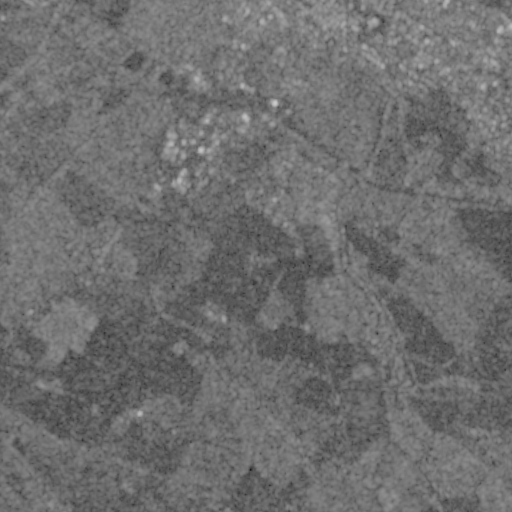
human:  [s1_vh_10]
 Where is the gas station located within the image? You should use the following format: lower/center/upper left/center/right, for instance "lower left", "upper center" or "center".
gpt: The gas station is located in the center left of the image.
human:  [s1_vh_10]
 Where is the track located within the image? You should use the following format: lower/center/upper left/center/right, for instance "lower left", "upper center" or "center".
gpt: The track is located in the upper right of the image.
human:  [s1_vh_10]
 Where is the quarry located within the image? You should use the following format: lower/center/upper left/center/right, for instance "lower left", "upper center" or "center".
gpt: There is no quarry in the image.

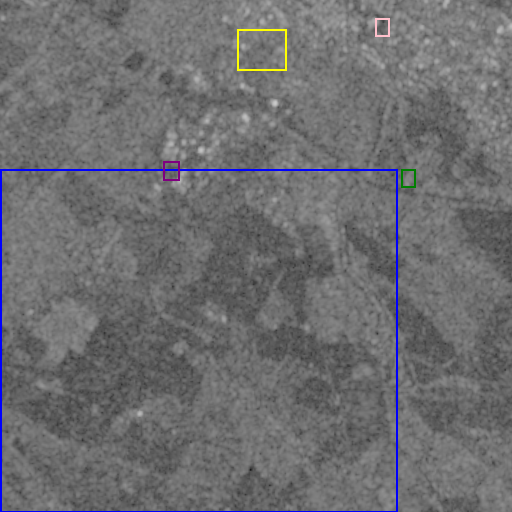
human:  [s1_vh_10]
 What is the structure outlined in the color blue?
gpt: The structure outlined in blue is a crop field.
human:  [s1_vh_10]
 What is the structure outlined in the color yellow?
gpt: The structure outlined in yellow is a park.
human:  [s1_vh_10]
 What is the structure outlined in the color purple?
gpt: The structure outlined in purple is a parking lot.
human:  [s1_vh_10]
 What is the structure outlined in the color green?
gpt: The structure outlined in green is a power substation.
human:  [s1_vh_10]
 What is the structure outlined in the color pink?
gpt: The structure outlined in pink is a track.
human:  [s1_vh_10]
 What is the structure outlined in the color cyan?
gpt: There is no cyan outline.